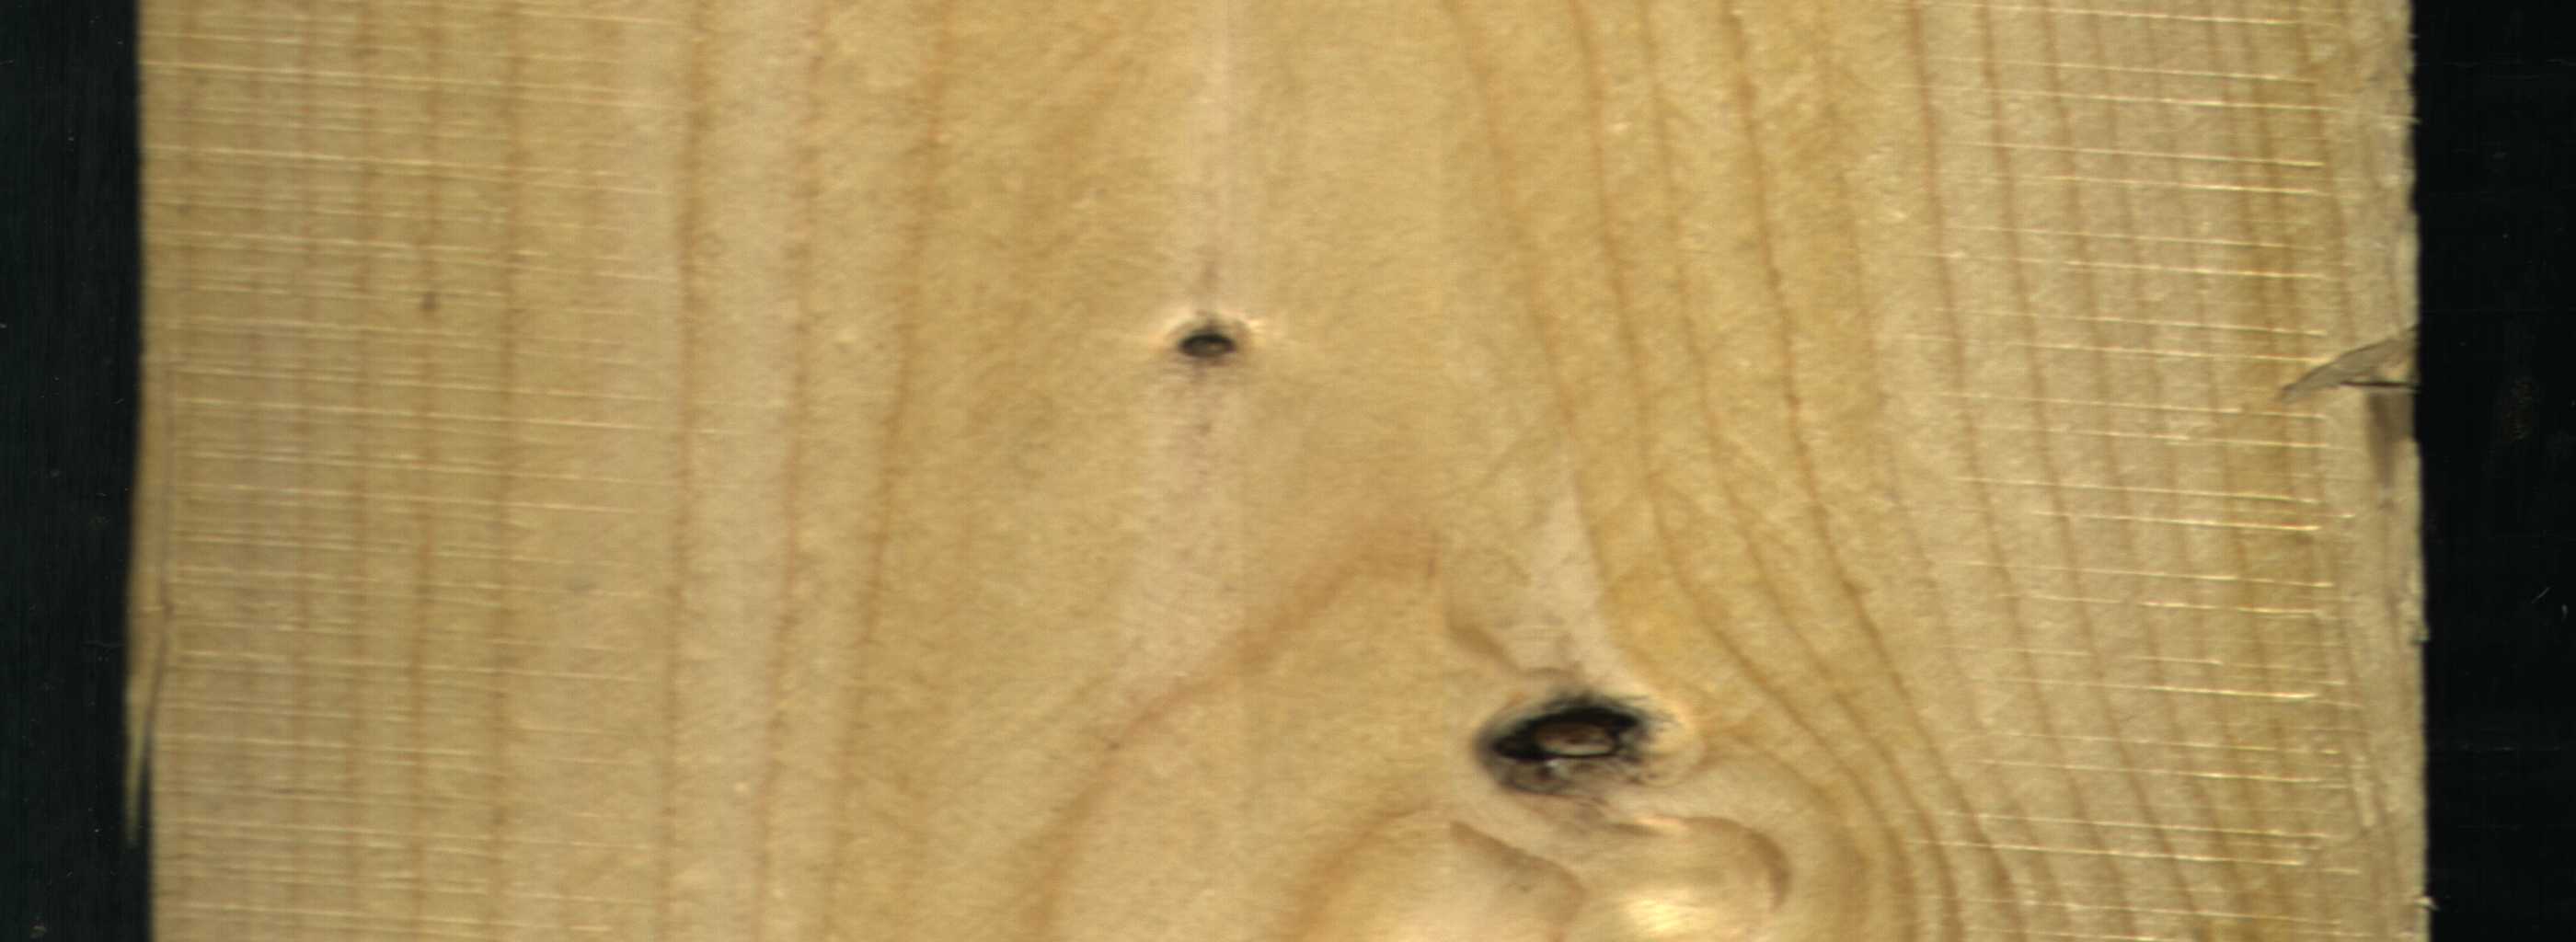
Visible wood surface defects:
Dead_Knot
Dead_Knot